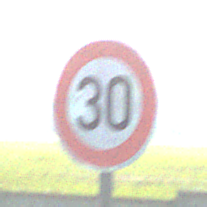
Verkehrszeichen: Geschwindigkeit30
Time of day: MorningAfternoon
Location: Outdoor (Special)
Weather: Clear
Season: NotSpecified
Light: Natural